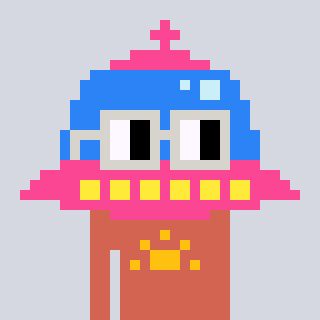
a pixel art character with square light gray glasses, a ufo-shaped head and a peachy-colored body on a cool background